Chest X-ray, PA view. Patient: 18 years old, sex M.
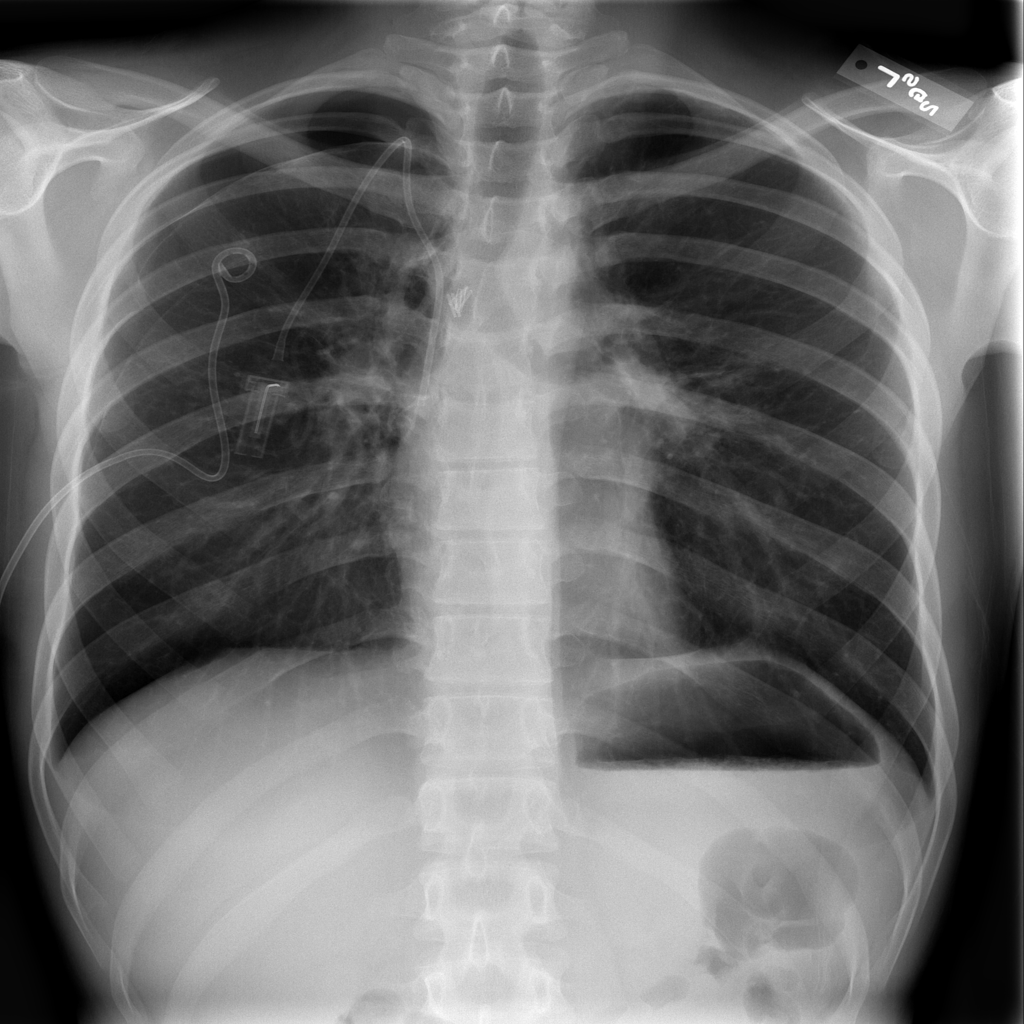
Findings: Pneumothorax